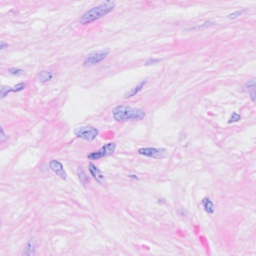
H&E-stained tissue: Breast